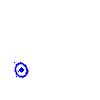
Particle: electron